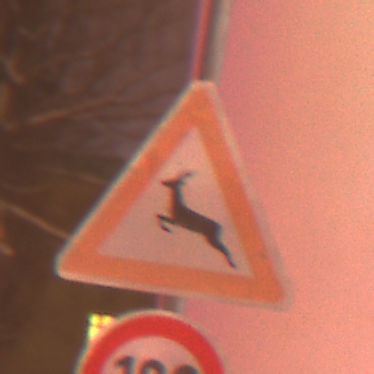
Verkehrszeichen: WildwechselRechts
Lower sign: Geschwindigkeit100
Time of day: Night
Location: Outdoor (Urban)
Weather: Overcast
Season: Winter
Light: Artificial